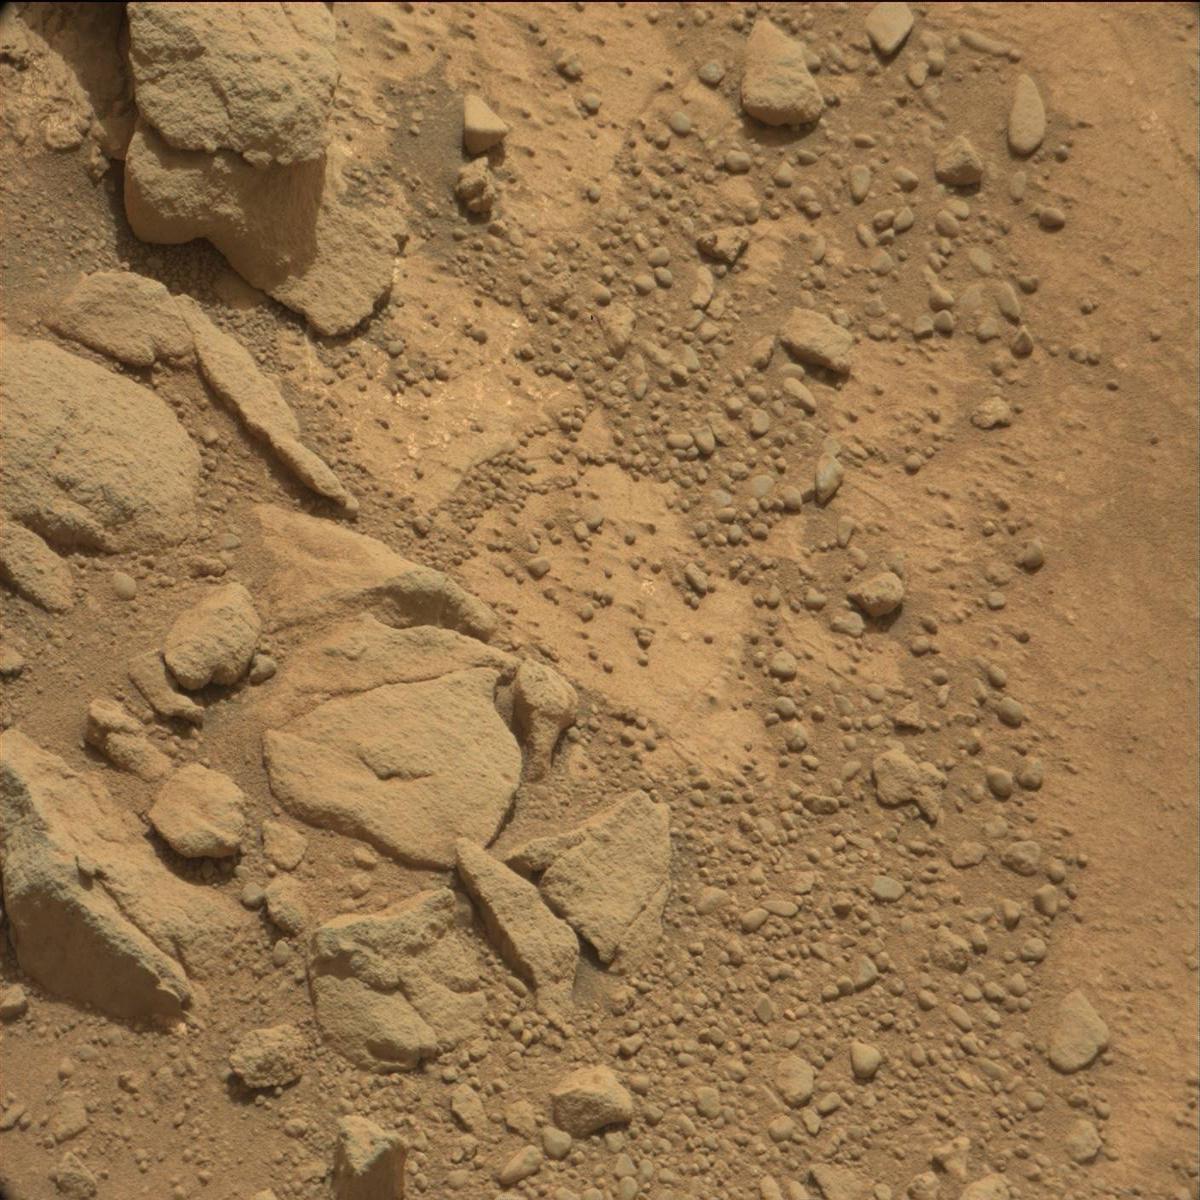
Terrain classes present: Bedrock, Rock, Sand / Soil